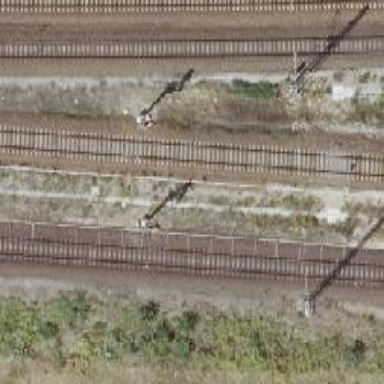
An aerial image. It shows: Railway signal.